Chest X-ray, PA view. Patient: 53 years old, sex F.
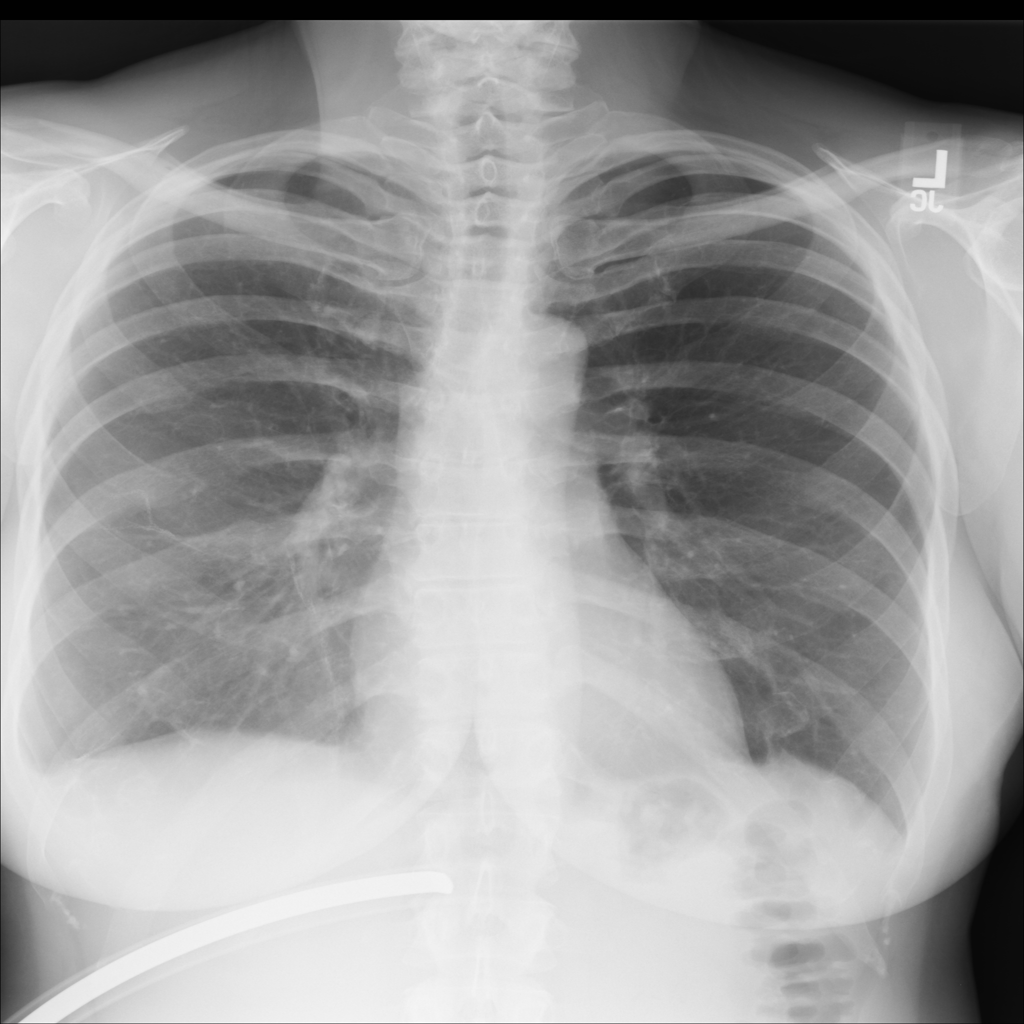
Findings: No Finding